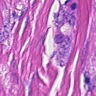
Metastatic tissue present: yes